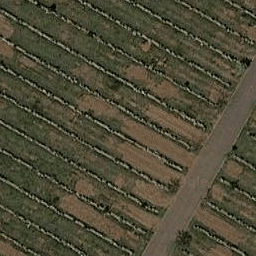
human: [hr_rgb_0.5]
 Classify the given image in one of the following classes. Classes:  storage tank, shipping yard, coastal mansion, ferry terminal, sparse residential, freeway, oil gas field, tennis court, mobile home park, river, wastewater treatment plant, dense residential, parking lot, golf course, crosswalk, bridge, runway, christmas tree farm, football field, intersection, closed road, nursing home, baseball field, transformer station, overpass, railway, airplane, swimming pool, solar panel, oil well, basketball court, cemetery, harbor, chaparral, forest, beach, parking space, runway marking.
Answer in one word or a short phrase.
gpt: cemetery